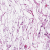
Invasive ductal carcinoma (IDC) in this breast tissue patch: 0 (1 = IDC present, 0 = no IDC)